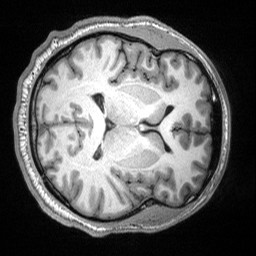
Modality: T1w
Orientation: axial
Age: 25
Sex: male